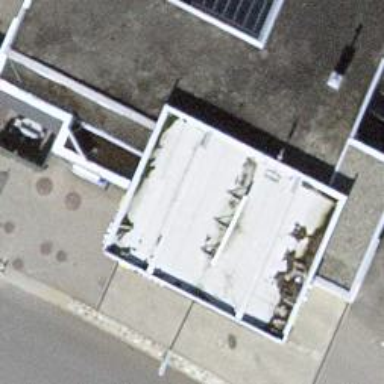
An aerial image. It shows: Kiosk shop.